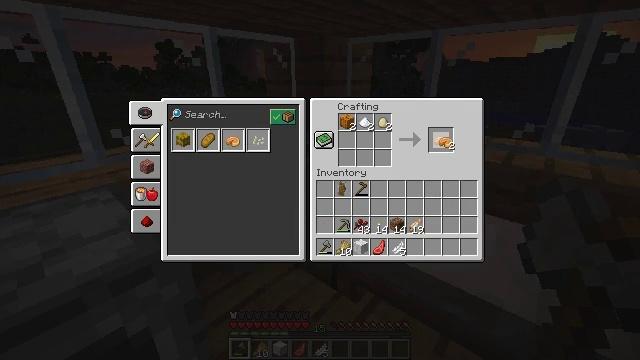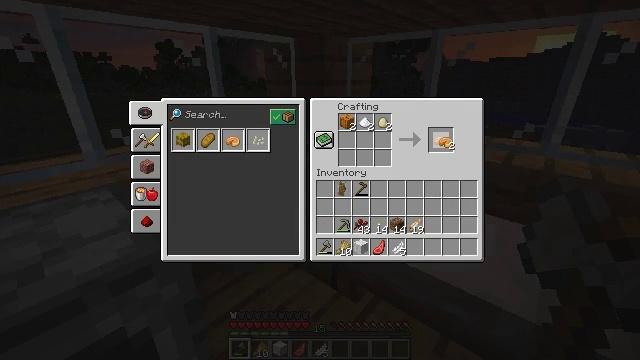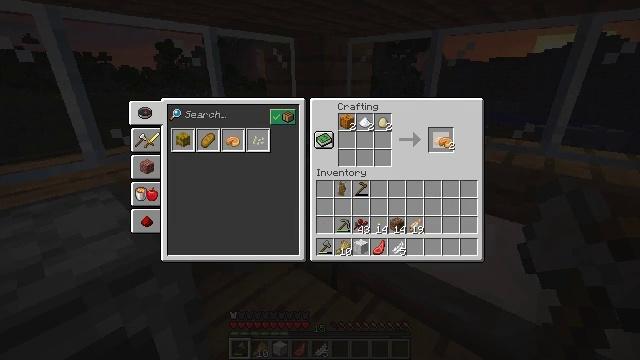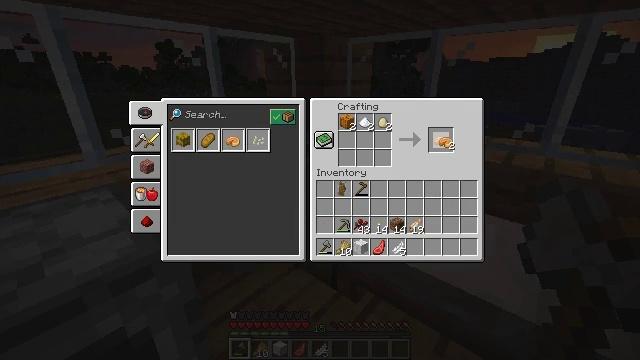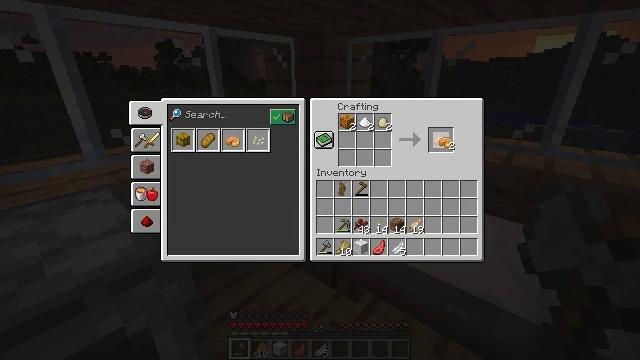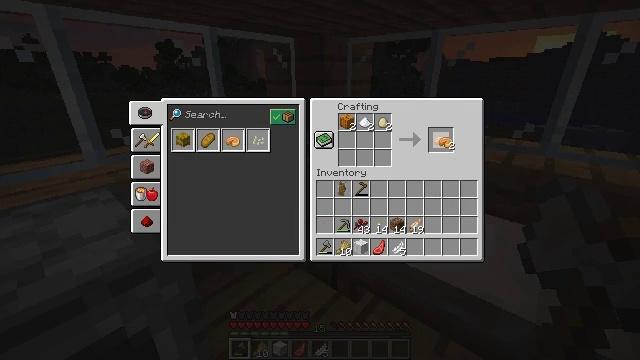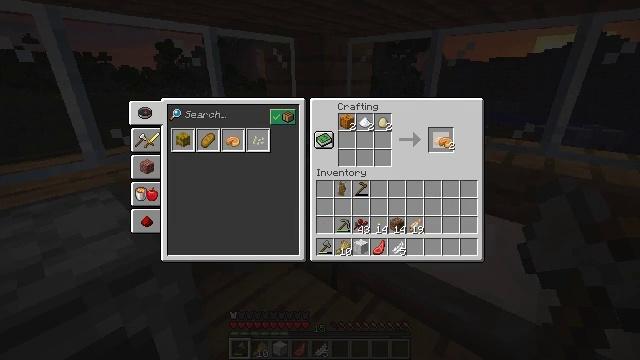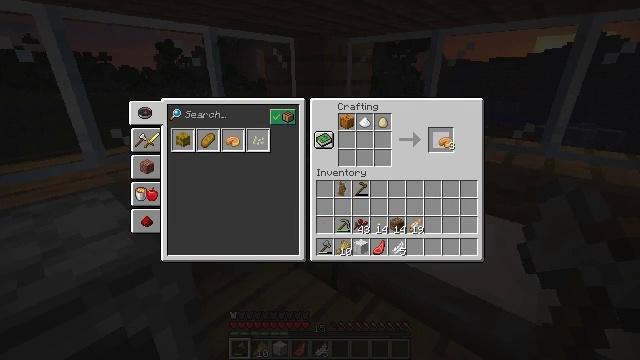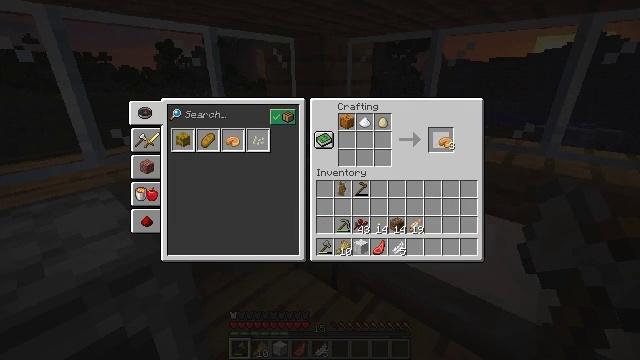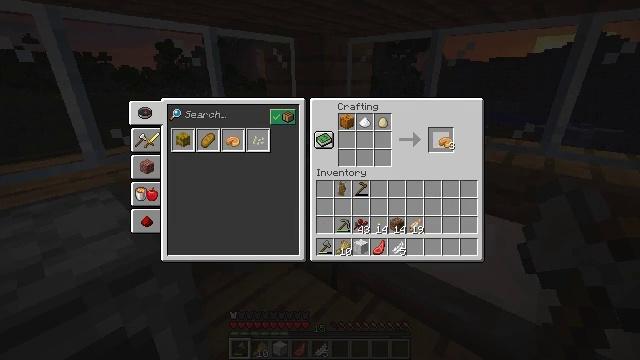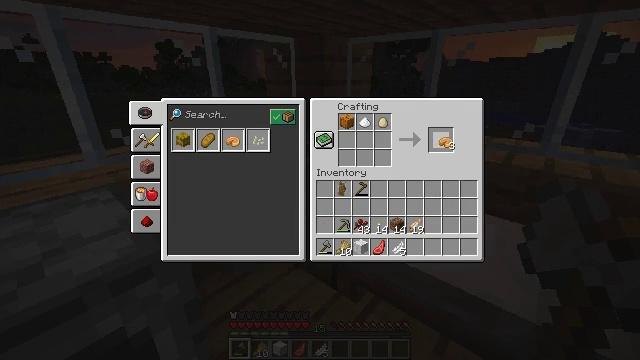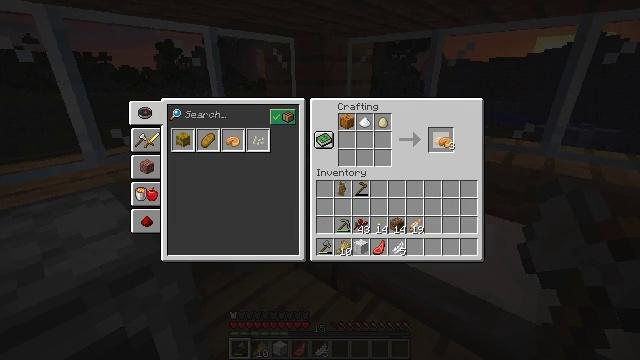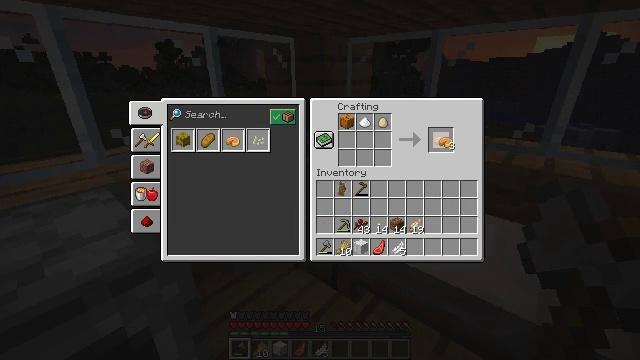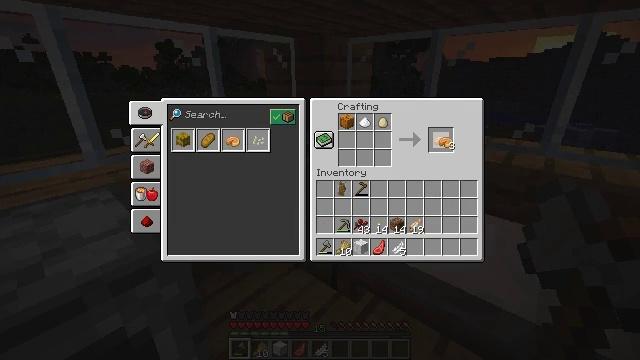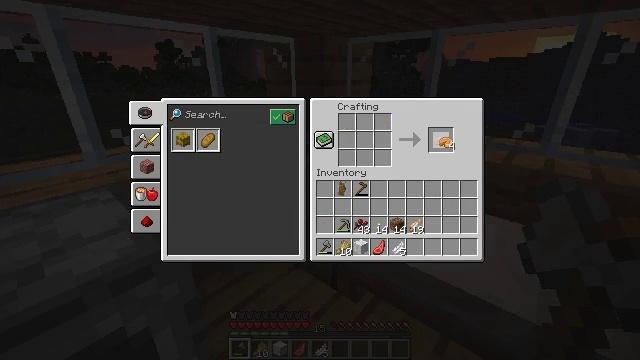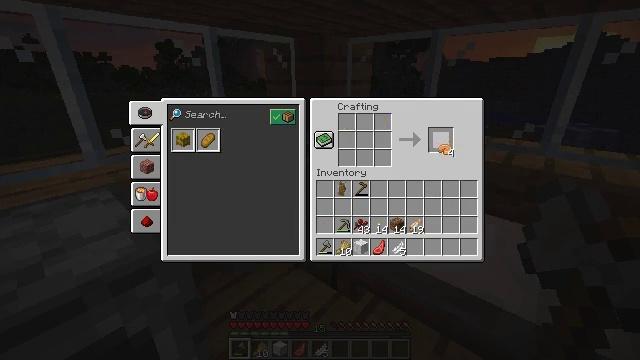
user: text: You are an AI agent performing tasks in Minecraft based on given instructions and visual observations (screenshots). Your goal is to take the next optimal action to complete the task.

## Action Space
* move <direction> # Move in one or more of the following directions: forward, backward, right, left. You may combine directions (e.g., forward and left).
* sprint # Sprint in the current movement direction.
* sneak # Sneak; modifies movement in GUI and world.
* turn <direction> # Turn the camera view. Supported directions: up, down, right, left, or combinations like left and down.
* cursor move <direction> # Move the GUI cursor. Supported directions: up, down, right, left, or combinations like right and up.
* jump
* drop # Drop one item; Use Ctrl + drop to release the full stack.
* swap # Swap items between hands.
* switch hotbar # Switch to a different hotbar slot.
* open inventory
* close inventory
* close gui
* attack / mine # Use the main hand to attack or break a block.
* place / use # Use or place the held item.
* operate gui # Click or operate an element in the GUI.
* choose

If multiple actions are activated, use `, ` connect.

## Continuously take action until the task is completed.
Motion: motion action
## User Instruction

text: Create a pumpkin pie using the correct ingredients.
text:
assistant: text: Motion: operate gui
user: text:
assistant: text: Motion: operate gui
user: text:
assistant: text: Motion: operate gui
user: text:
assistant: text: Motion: operate gui
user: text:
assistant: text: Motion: operate gui
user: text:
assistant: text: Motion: operate gui
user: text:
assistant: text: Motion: no_op
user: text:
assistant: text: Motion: no_op
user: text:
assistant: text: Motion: no_op
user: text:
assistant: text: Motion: no_op
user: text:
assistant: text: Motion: operate gui
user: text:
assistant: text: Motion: operate gui
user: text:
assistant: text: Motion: operate gui
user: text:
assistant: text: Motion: no_op
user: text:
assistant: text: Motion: no_op
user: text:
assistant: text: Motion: cursor move down
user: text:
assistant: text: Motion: cursor move left and down
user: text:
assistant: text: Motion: no_op
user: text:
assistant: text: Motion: no_op